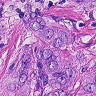
Metastatic tissue present: yes